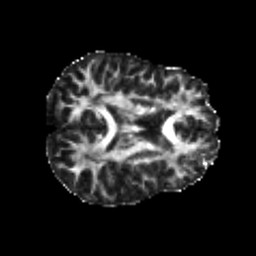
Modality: FA
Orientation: axial
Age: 20
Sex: male
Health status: healthy
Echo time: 0.074 s